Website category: university
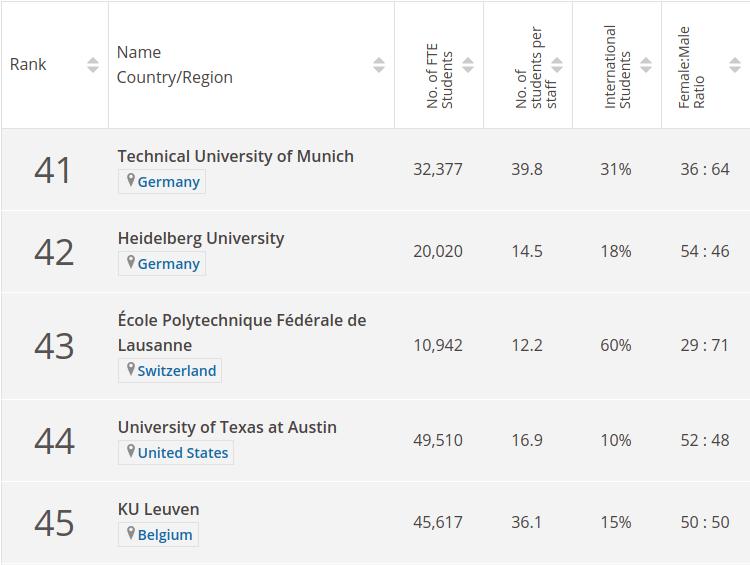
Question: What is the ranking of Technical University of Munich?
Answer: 41

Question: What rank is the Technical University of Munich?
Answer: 41

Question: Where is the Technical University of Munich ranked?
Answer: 41

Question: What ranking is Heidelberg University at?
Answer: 42

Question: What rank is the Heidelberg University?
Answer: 42

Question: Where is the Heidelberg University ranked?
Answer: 42

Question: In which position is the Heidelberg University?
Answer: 42

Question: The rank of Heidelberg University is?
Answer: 42

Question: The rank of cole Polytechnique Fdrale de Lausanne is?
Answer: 43

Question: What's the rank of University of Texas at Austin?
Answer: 44

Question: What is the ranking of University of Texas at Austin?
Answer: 44

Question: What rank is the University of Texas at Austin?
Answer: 44

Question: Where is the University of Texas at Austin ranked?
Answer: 44

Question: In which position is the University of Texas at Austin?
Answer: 44

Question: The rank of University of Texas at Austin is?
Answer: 44

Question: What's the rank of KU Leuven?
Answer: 45

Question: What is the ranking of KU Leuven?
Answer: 45

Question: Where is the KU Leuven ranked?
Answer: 45

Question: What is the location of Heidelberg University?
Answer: Germany

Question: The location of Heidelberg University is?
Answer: Germany

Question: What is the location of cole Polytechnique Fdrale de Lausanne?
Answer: Switzerland

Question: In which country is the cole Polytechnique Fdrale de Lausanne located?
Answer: Switzerland

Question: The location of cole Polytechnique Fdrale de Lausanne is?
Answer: Switzerland

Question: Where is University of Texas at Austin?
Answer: United States

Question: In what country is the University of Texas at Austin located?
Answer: United States

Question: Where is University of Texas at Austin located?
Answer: United States

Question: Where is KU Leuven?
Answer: Belgium

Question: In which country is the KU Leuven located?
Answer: Belgium

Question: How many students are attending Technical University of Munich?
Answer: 32,377

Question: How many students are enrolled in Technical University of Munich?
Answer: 32,377

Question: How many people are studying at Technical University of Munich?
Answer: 32,377

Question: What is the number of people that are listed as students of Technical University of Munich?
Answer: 32,377

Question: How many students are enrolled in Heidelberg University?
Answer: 20,020

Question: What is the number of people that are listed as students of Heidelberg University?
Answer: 20,020

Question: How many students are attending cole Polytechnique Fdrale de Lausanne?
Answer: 10,942

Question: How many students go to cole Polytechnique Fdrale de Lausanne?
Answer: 10,942

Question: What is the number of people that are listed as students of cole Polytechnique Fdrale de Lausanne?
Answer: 10,942

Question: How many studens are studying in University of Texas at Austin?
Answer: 49,510

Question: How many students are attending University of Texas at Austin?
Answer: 49,510

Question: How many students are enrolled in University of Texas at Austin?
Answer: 49,510

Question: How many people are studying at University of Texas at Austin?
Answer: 49,510

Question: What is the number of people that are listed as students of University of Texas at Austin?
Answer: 49,510

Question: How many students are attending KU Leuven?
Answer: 45,617

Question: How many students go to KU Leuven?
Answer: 45,617

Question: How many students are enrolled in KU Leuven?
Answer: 45,617

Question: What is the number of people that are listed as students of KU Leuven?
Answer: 45,617

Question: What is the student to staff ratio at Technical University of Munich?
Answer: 39.8

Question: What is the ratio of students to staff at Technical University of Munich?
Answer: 39.8

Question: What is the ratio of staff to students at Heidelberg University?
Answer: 14.5

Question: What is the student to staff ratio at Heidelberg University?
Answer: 14.5

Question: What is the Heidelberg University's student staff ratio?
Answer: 14.5

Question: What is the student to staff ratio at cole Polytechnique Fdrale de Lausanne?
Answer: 12.2

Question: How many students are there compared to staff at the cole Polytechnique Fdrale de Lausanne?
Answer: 12.2

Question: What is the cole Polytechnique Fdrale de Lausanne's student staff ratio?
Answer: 12.2

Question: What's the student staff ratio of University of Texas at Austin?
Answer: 16.9

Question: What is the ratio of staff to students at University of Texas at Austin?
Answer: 16.9

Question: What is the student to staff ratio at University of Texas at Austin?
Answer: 16.9

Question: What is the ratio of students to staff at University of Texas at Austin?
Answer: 16.9

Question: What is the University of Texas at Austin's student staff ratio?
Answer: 16.9

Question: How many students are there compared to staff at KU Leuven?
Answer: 36.1

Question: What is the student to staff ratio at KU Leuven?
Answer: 36.1

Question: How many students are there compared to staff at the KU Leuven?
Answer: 36.1

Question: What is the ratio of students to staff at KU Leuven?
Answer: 36.1

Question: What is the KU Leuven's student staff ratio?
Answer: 36.1